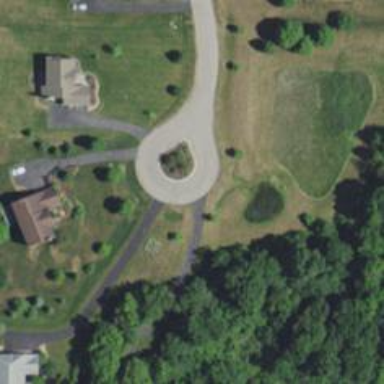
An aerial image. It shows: Turning loop on the road.